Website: ulta-beauty
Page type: payment
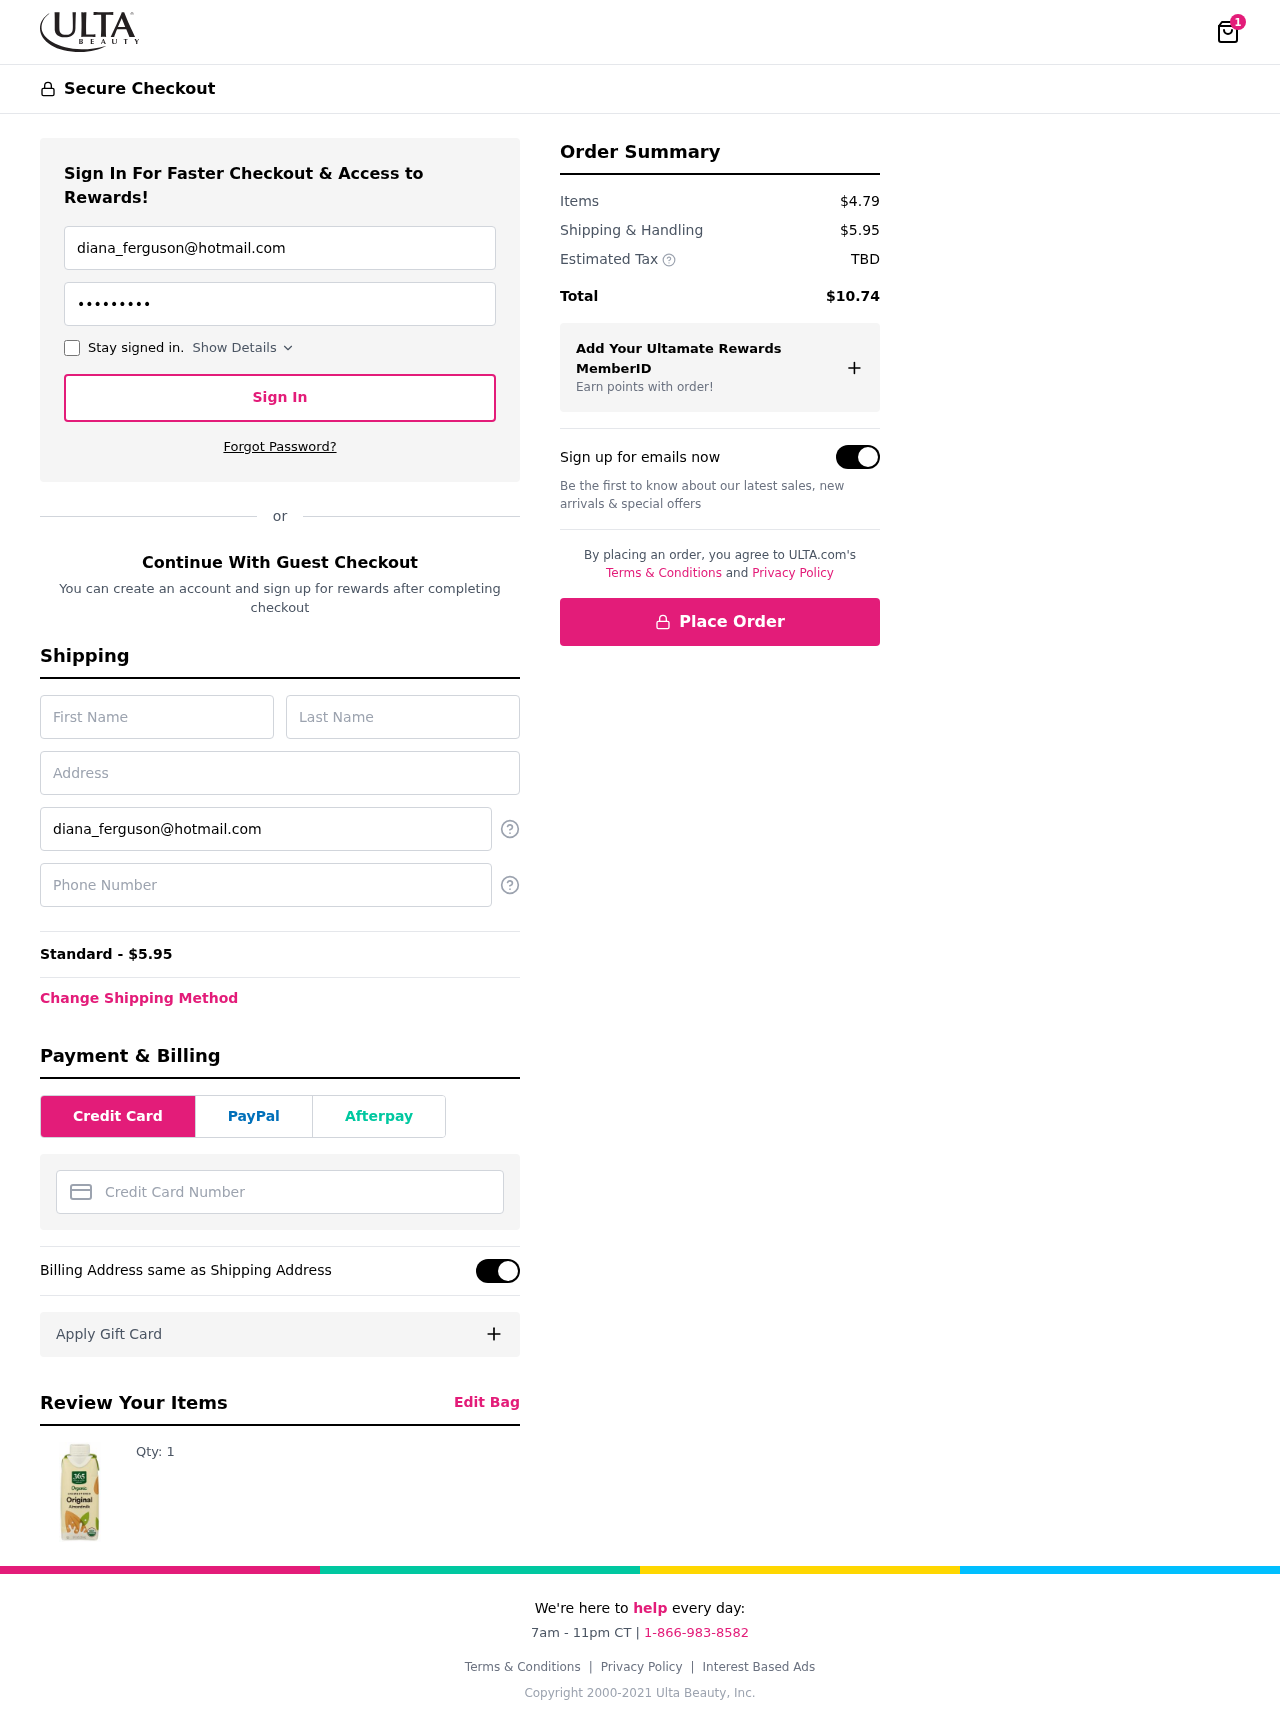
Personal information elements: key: PII_CARD_NUMBER
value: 2238 2791 9366 3267
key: PII_EMAIL
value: diana_ferguson@hotmail.com
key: PII_FIRSTNAME
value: Diana
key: PII_LASTNAME
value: Ferguson
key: PII_PHONE
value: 8172187204
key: PII_STREET
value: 56607 Kenneth Hollow
Product elements: key: PRODUCT1_QUANTITY
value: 1
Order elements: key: ORDER_NUM_ITEMS
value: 1
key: ORDER_SHIPPING_COST
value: $5.95
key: ORDER_SHIPPING_COST
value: Standard - $5.95
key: ORDER_SUBTOTAL
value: $4.79
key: ORDER_TAX
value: TBD
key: ORDER_TOTAL
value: $10.74